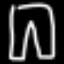
Label: pants